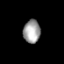
Tissue: prostate
Cell type: T cells
Senescence score: 0.701
Nuclear area (px): 388
Mean DAPI intensity: 158.652